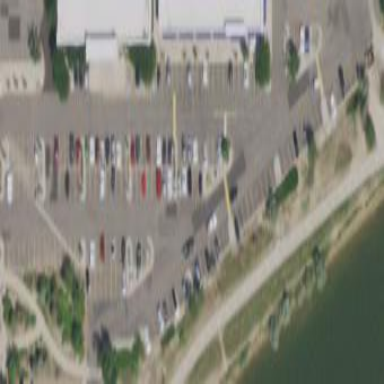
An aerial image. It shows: Parking area.